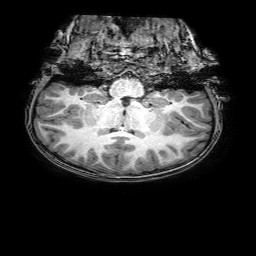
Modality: T1w
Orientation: sagittal
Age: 6
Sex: female
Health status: healthy